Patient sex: F
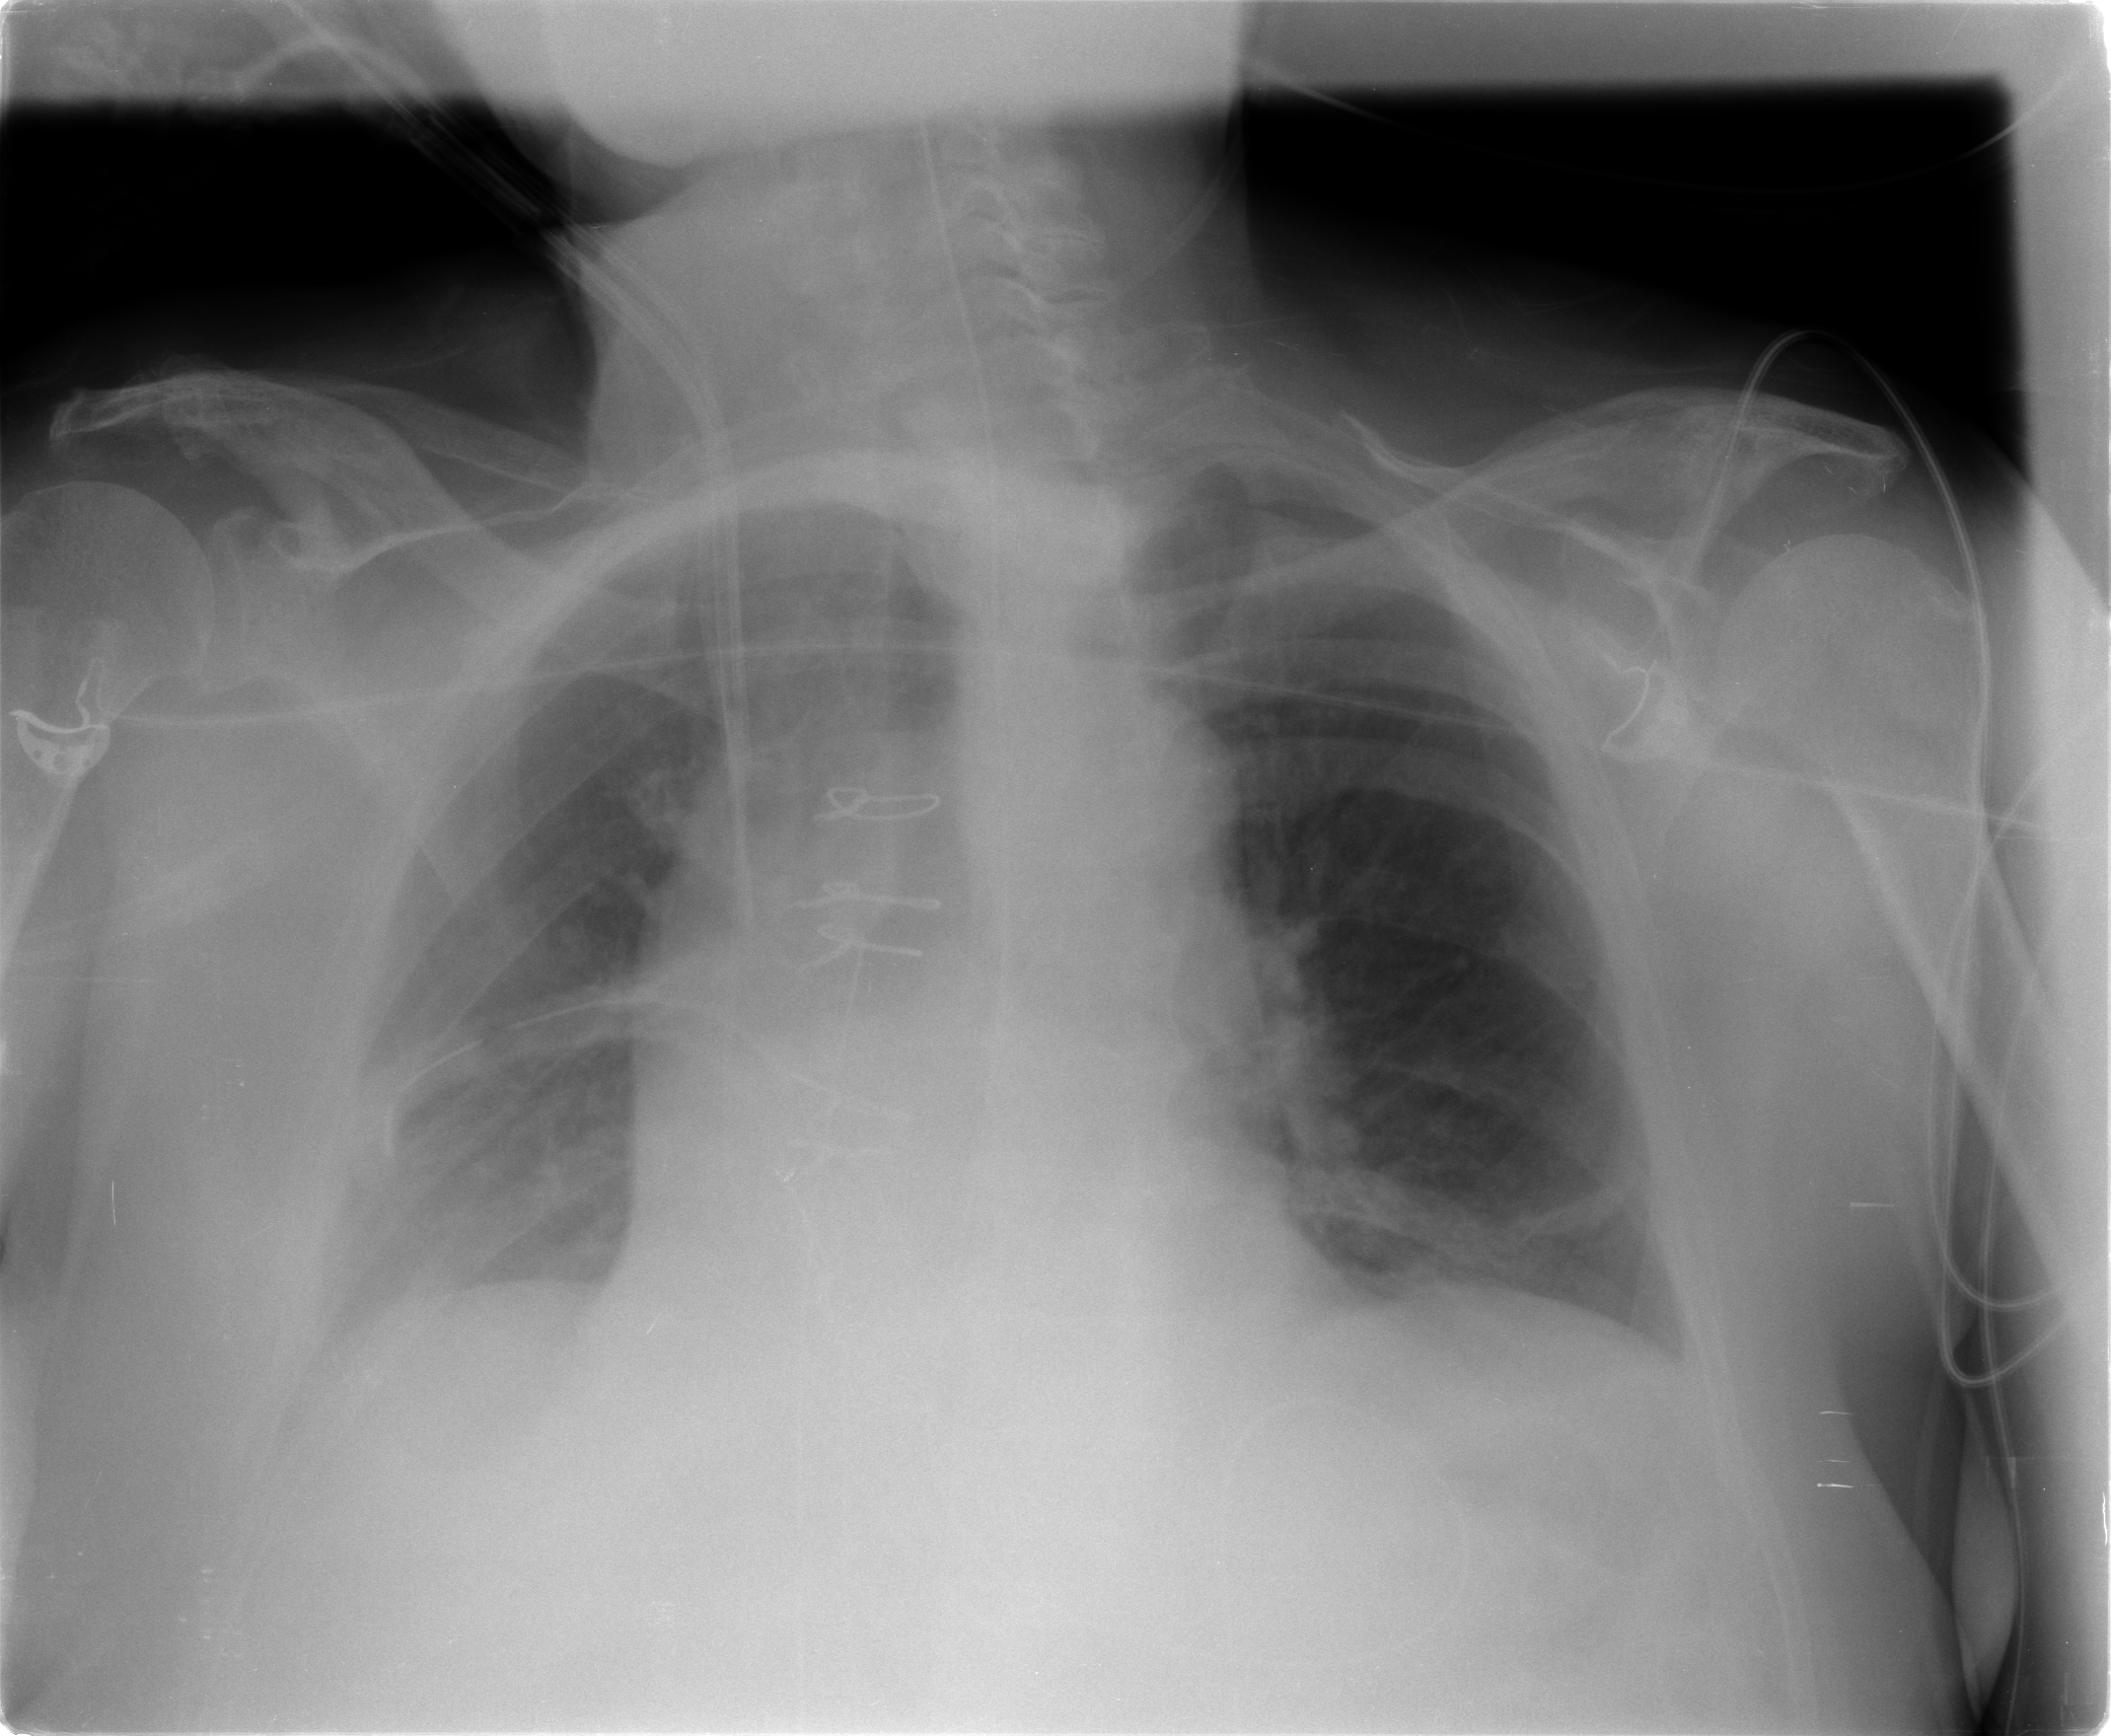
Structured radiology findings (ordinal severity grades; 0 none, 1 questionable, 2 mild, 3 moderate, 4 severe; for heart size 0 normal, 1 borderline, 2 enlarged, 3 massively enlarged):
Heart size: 1
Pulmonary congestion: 0
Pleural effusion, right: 2
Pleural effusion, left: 0
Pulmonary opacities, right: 0
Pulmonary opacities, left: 0
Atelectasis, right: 0
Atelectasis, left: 0